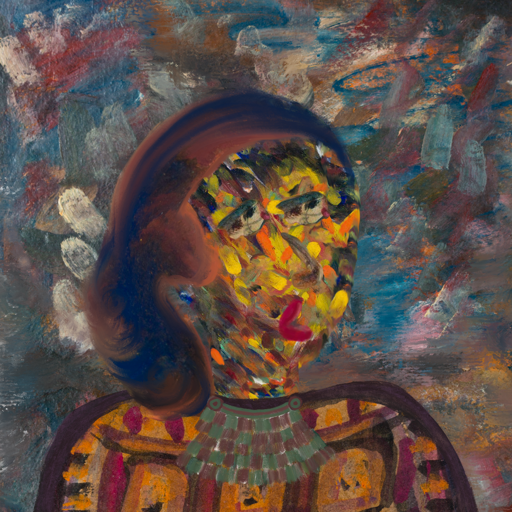
Background: Boggyland, Head And Neck Side: An_Impression, Face Side: Pipe, Bust: Doll, Hair Side: Mother_And_Son_Son, Head Accessory: Blank, Second Necklace: After_Raid, Necklace: Blank, Baby: Blank